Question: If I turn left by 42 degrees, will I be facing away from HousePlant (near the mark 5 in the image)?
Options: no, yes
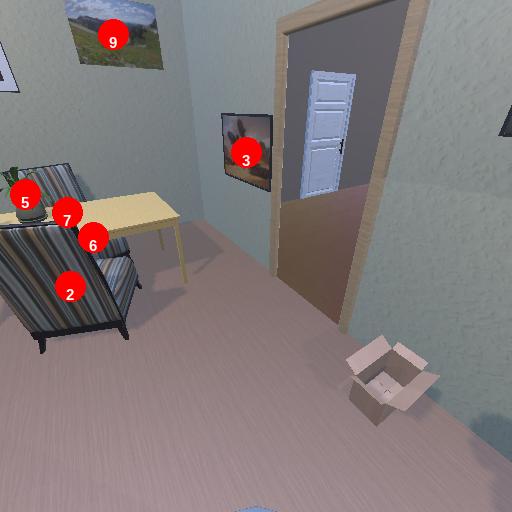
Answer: no